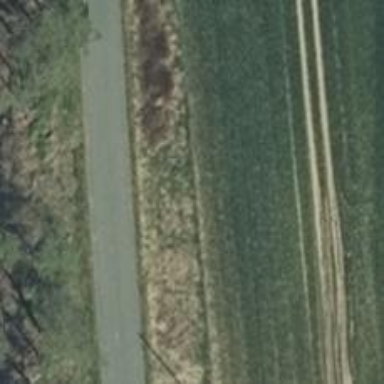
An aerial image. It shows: Unclassified road with asphalt surface.